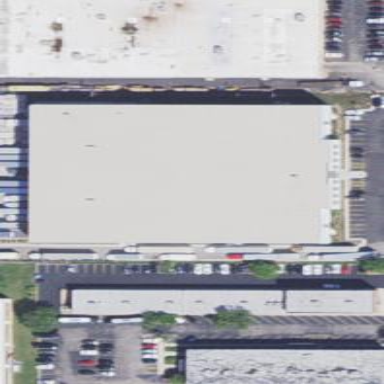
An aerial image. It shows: Industrial building.